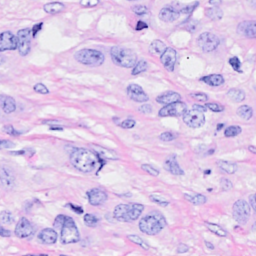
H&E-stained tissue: Breast